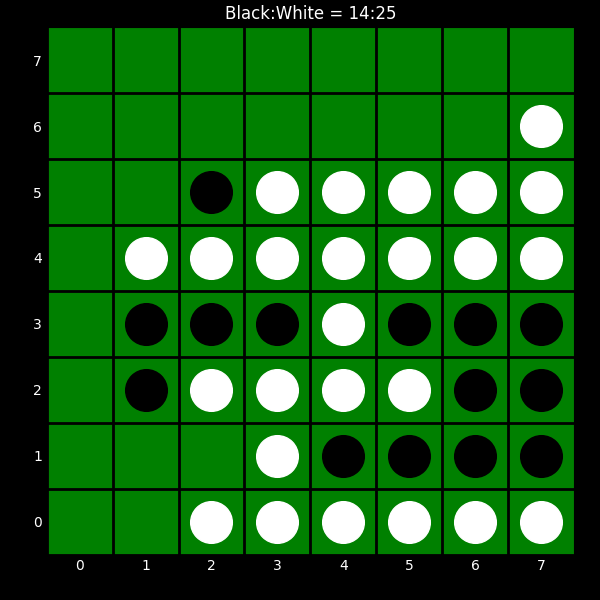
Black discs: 14
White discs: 25